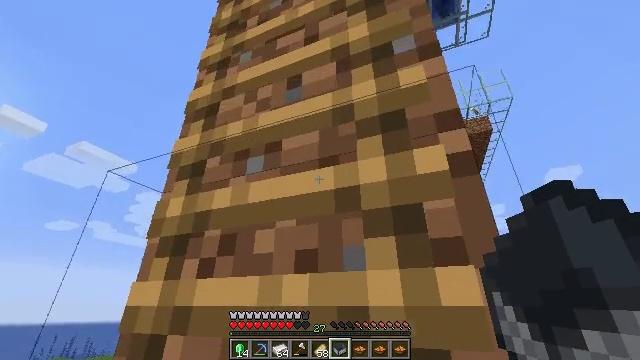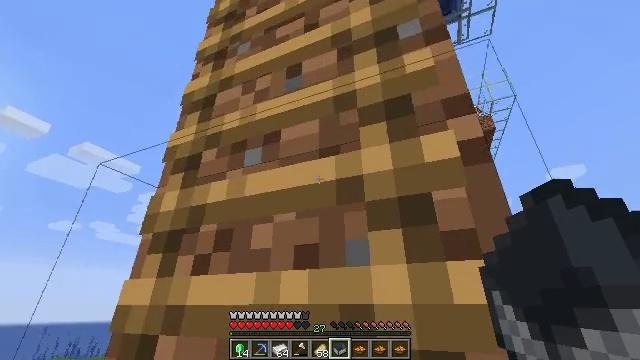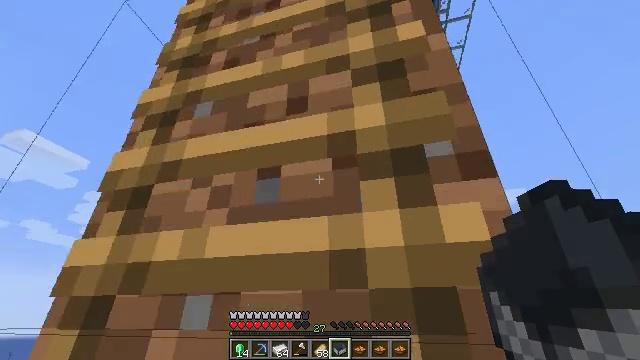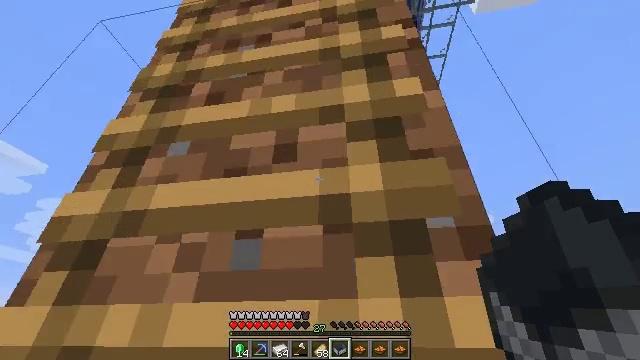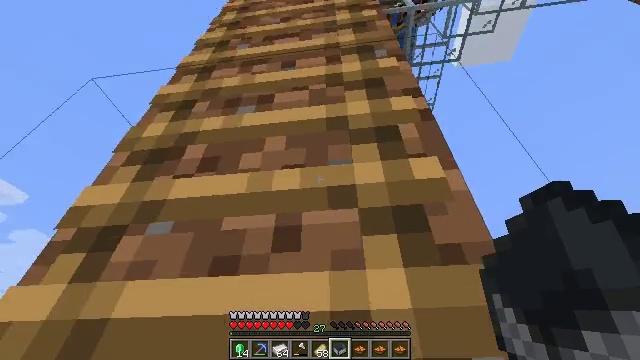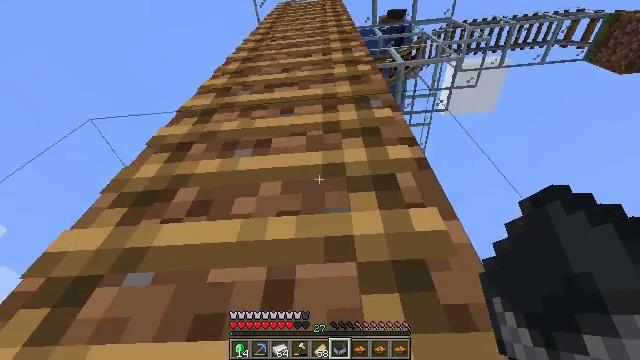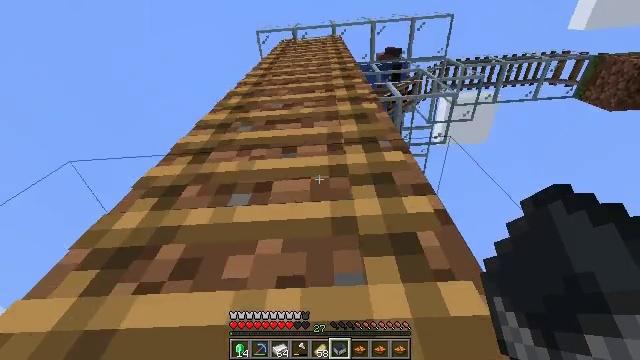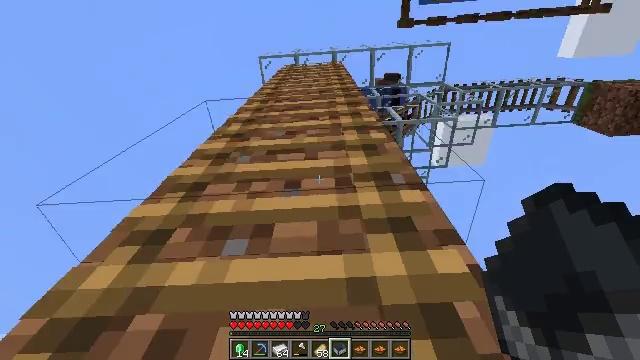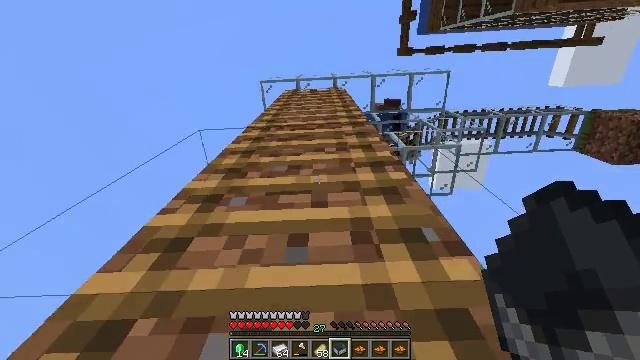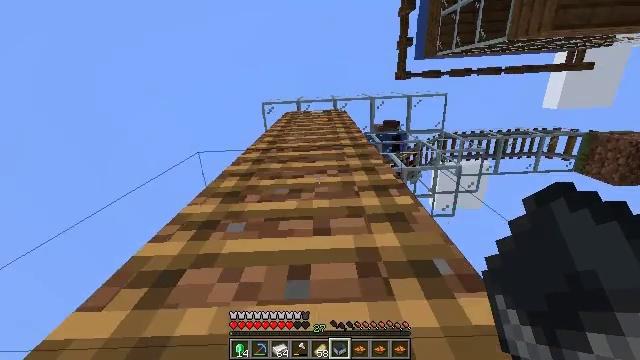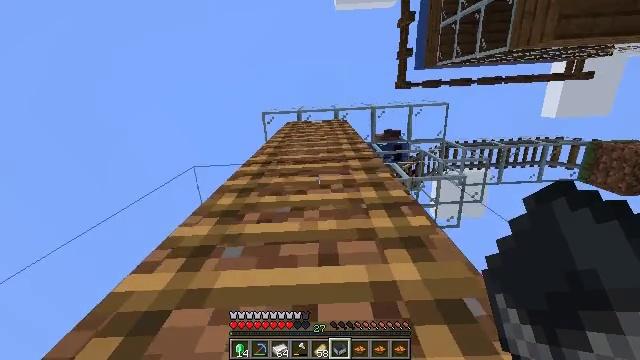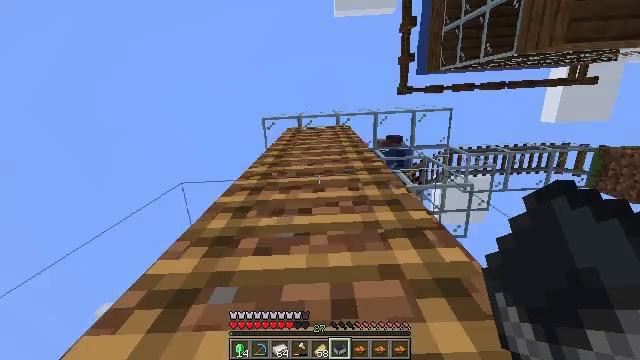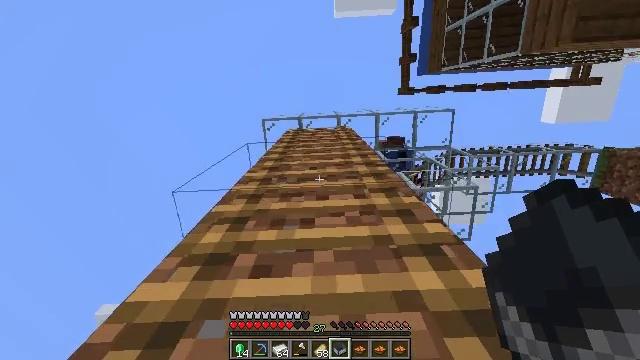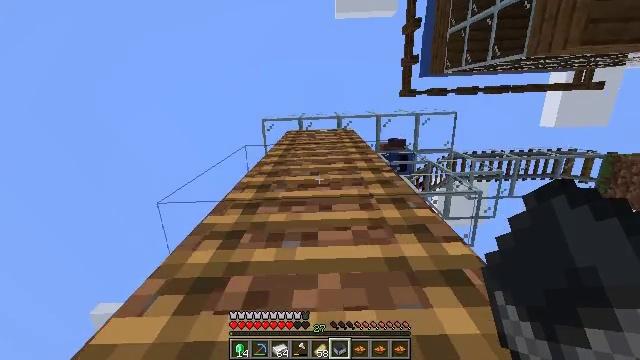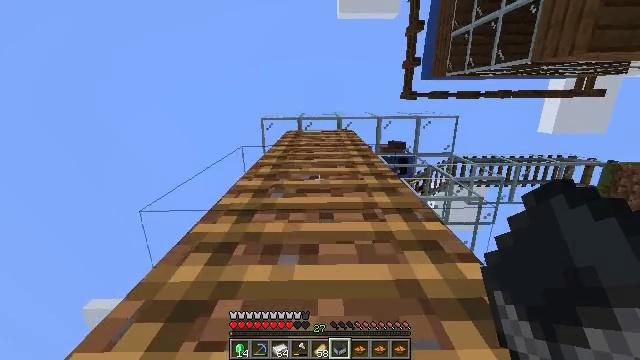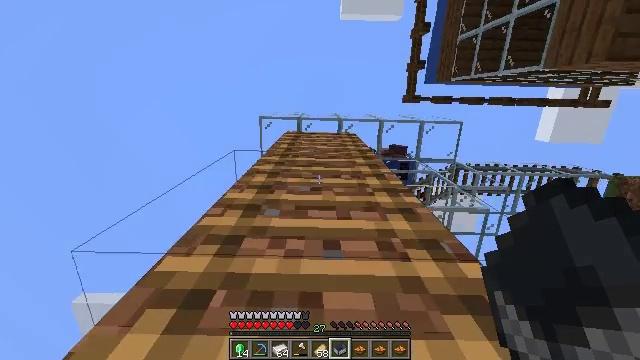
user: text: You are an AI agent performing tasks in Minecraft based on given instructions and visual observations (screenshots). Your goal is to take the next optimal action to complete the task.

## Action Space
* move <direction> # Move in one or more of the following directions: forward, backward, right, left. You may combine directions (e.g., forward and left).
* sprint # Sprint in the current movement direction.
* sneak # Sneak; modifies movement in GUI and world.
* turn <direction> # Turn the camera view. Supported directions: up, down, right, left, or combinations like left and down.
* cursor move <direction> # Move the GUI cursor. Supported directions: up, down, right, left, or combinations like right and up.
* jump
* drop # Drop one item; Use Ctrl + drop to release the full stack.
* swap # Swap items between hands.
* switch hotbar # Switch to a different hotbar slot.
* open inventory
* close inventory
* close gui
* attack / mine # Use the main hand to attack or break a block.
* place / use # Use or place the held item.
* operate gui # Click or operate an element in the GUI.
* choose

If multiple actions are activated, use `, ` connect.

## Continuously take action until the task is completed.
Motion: motion action
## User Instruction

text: Destroy the smoker to move it.
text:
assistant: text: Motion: move forward
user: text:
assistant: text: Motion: move forward, turn right and up, jump
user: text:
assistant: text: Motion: move forward, turn right and up, jump
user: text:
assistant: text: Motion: move forward, turn right and up, jump
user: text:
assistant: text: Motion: move forward, turn right and up, jump
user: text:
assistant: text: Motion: move forward, turn right and up, jump
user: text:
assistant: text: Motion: move forward, turn up, jump
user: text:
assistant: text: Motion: move forward, sprint, turn up, jump
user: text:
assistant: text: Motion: move forward, sprint, turn up, jump
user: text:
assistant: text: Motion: move forward, sprint, turn up, jump
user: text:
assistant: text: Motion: move forward, sprint, turn up, jump
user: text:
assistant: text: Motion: move forward, jump
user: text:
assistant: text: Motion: move forward, jump
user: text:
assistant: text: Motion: move forward, sprint, turn right, jump
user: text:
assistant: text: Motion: move forward, sprint, turn right, jump
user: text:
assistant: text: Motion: move forward, sprint, turn right, jump
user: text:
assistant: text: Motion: move forward, sprint, jump
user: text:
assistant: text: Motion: move forward, jump
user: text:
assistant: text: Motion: move forward, jump
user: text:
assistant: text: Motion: move forward, jump
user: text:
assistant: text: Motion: move forward, sprint, jump
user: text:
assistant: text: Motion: move forward, sprint, jump
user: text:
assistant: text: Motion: move forward, sprint, jump
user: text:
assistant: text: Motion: move forward, jump
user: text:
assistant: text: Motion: move forward, jump
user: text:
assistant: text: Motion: move forward, jump
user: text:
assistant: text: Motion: move forward, sprint, turn down, jump
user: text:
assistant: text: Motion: move forward, sprint, turn down, jump
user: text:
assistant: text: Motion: move forward, sprint, jump
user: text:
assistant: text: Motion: move forward, jump